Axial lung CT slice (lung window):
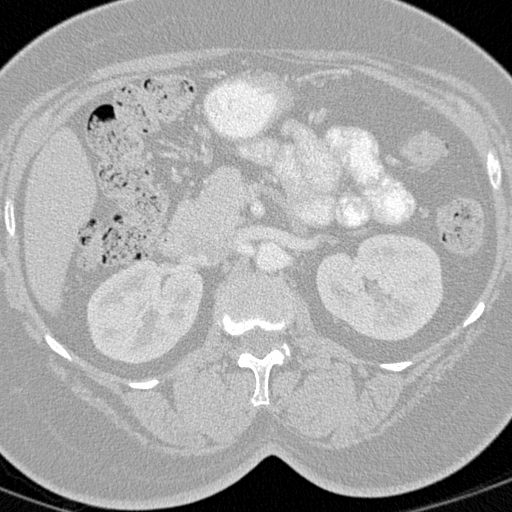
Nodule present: no